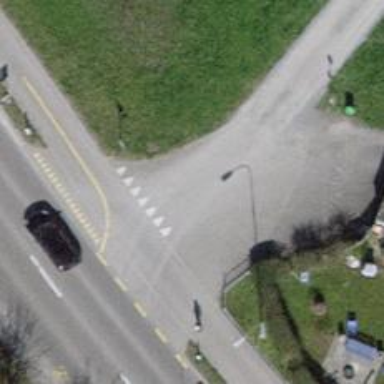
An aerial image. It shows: Cycleway.